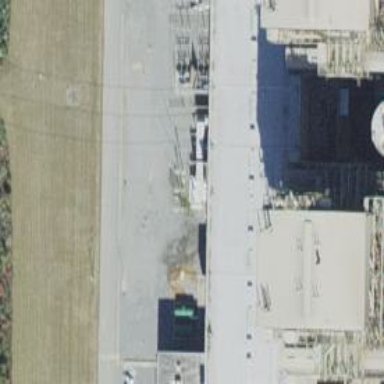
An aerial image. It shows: Steam turbine generator.